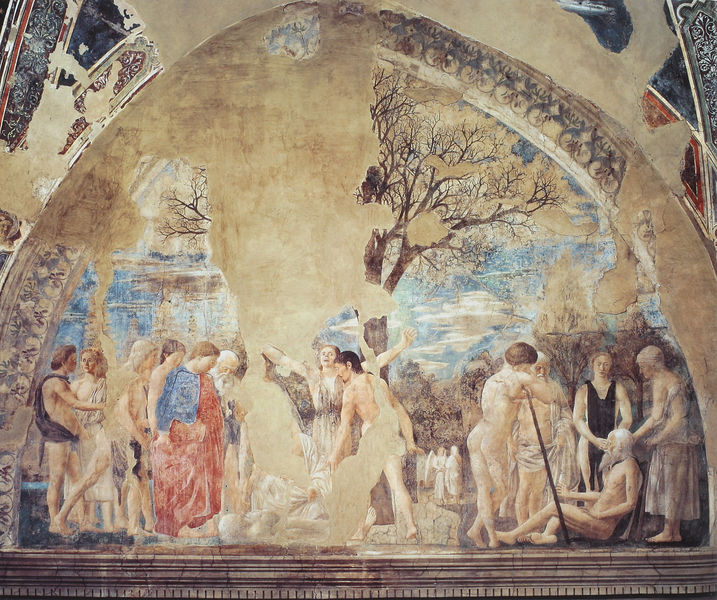
Titel: Ausmalung der Chorkapelle von S. Francesco in Arezzo
Künstler: Bicci di Lorenzo
Standort: Arezzo, S. Francesco, Chorkapelle (EU - I - Toskana)
Schlagwörter: baum, gemälde, himmel, mann, nackt, wolken, bäume, frauen, landschaft, sitzen, frau, kleid, männer, wolke, gespräch, malerei, ornament, alt, rahmen, stehen, kirche, figur, gewand, wald, engel, liegen, italien, alter mann, figuren, rundbogen, wandmalerei, gewölbe, alter, greis, kaputt, spitzbogen, jesus, schreiben, schreien, halb, kapelle, fresko, jünger, heilung, gespräche, strecken, klagen, fraune, beschädigt, lazarus, fehlstellen, ausmalung, ausgestreckte arme, pewrsonen, auslassungen, wunder umhang